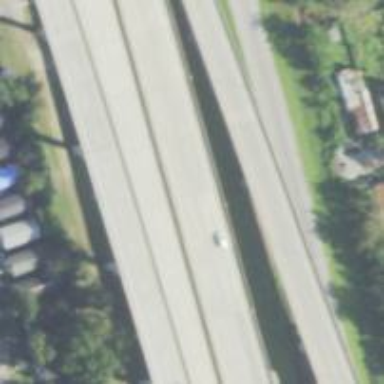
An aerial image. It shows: Bridge over motorway.